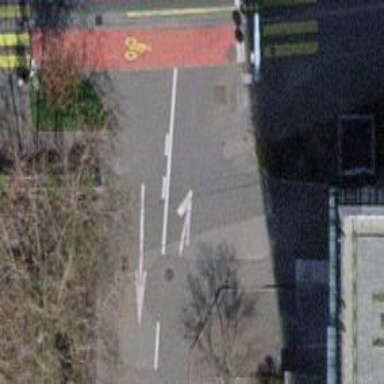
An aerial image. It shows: Unmarked road crossing.